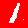
Digit: 1